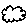
Label: cloud